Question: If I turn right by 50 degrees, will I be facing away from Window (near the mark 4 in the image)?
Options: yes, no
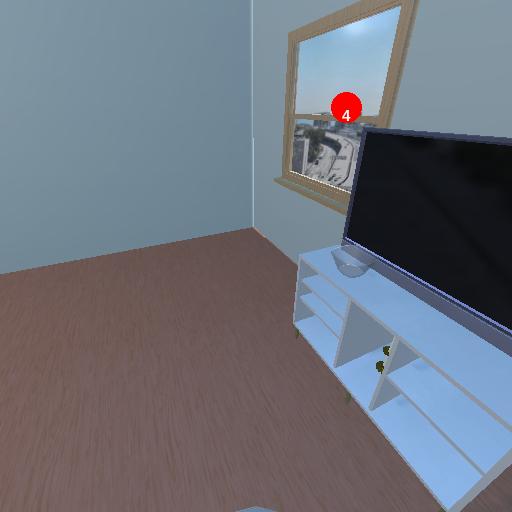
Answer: yes